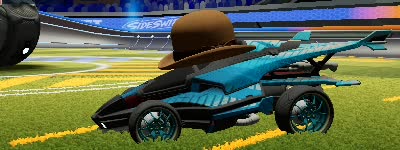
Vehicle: aftershock